Interaction volume radius: 5 \u00c5
Interaction volume height: 20 \u00c5
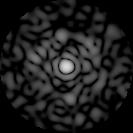
Disorder parameter: 0.7956